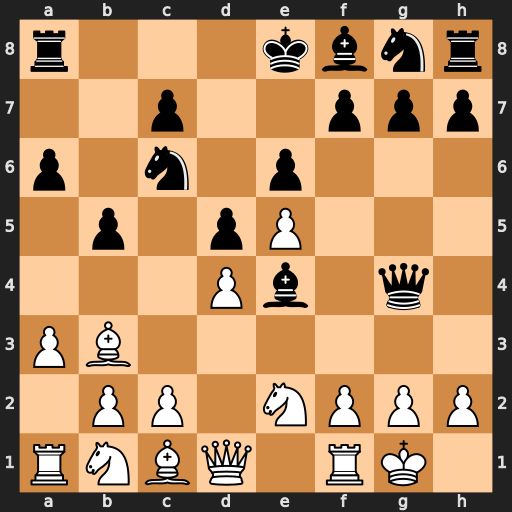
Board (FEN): r3kbnr/2p2ppp/p1n1p3/1p1pP3/3Pb1q1/PB6/1PP1NPPP/RNBQ1RK1
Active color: w
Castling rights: kq
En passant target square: -
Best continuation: f3 Bxf3 Rxf3